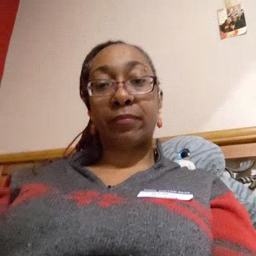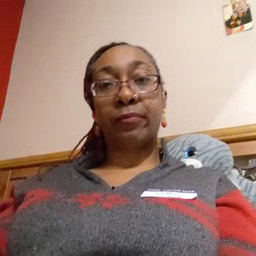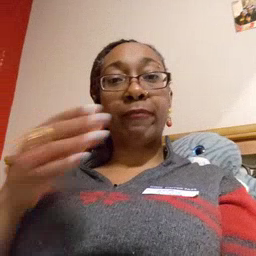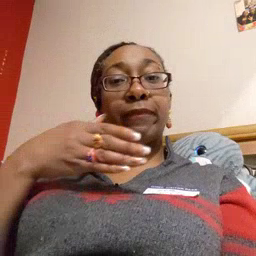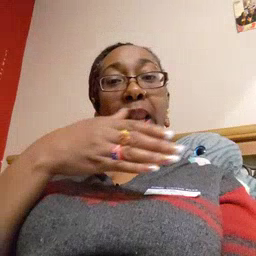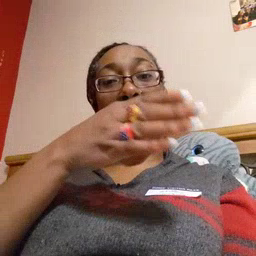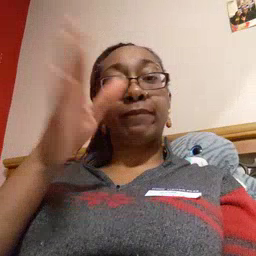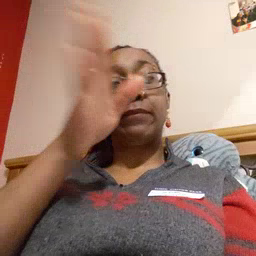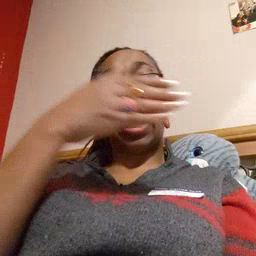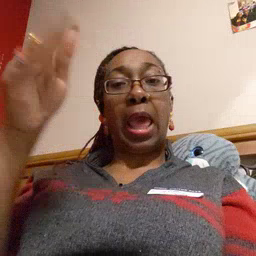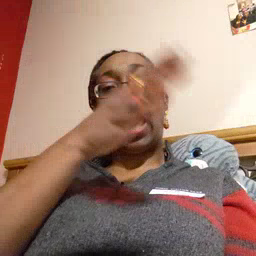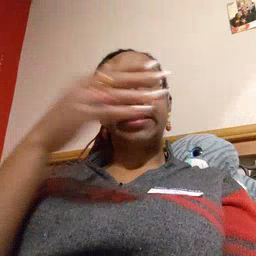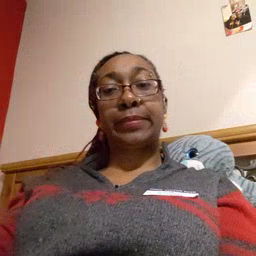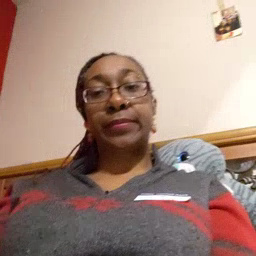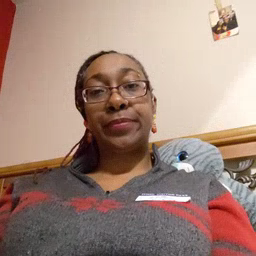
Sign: flag